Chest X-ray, AP view. Patient: 82 years old, sex M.
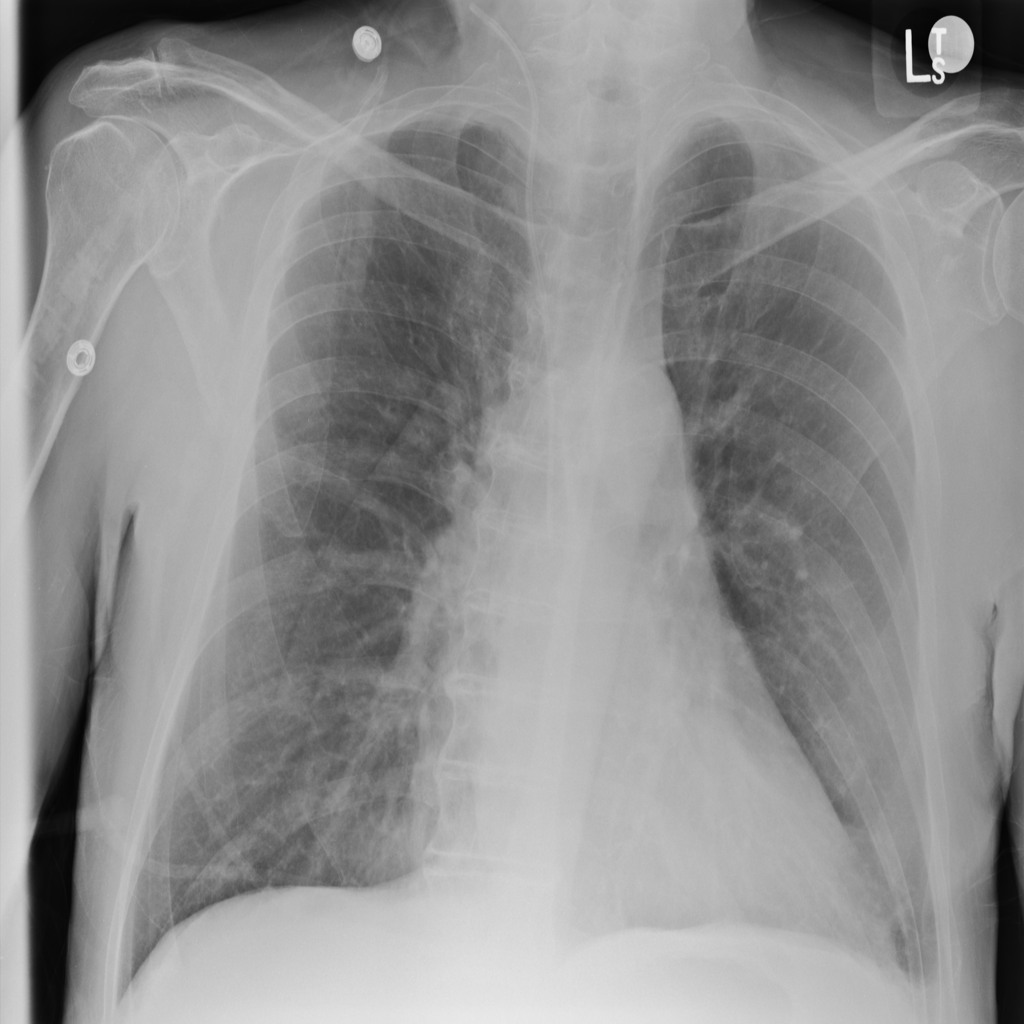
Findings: No Finding